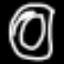
Label: donut